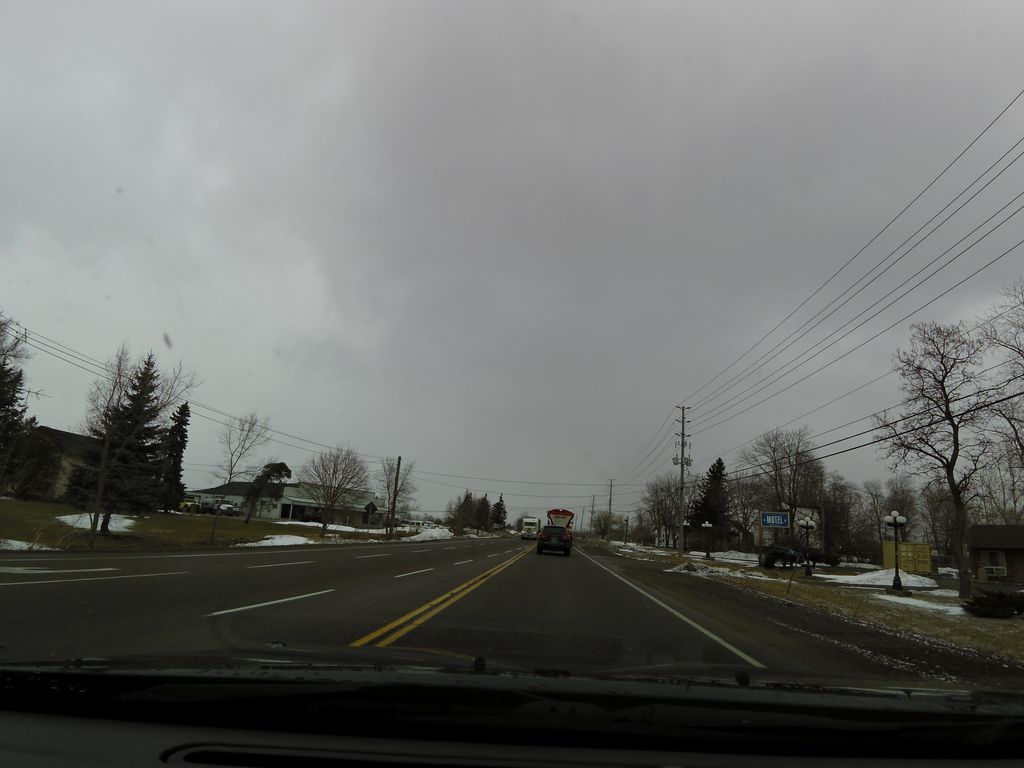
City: hamilton